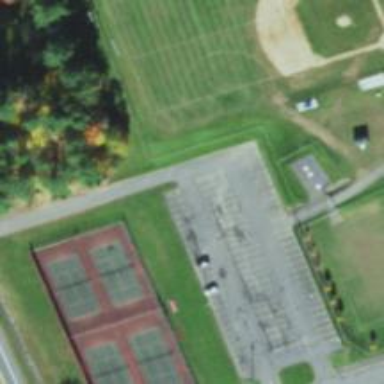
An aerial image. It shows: Tennis court in leisure pitch.